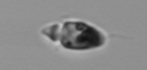
Label: Amphidinium